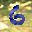
Label: 6